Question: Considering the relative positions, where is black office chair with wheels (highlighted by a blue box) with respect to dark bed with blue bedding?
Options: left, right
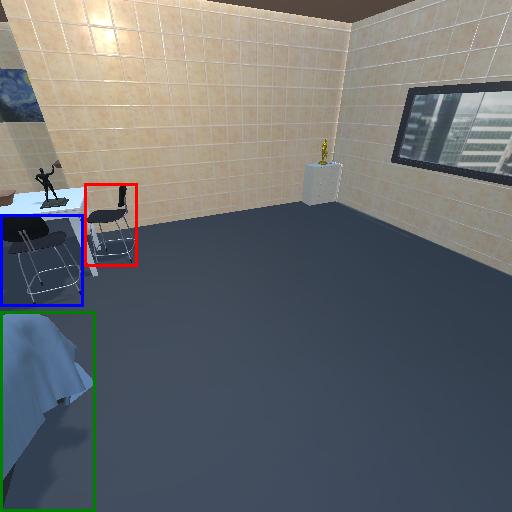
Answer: left